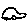
Label: car